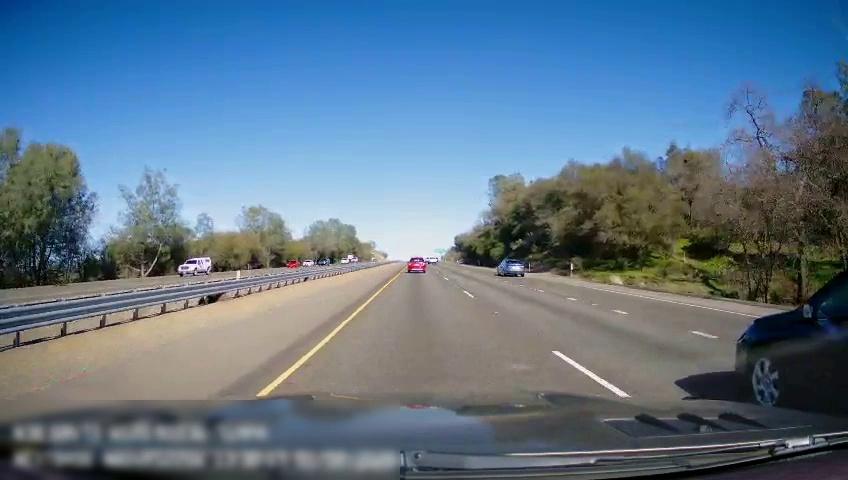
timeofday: Day
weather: Sunny
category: Drivable Space
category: Drivable Space
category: Vehicles | Truck
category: Vehicles | Car
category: Vehicles | Car
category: Vehicles | Car
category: Vehicles | Car
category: Lanes | Current Lane
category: Lanes | Current Lane
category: Lanes | Alternate Lane
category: Lanes | Alternate Lane
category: Traffic | Signs